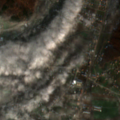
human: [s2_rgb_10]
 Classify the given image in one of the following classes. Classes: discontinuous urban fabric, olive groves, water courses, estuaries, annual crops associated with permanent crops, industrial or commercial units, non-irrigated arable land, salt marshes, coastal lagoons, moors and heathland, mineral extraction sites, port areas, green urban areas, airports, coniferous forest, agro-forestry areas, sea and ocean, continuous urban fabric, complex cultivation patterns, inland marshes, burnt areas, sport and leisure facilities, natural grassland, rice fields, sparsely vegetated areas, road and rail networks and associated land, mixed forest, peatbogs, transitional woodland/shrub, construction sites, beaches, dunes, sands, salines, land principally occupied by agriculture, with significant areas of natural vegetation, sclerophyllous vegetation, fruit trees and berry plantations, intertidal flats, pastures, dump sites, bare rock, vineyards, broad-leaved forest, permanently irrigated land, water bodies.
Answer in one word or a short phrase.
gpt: discontinuous urban fabric, industrial or commercial units, non-irrigated arable land, land principally occupied by agriculture, with significant areas of natural vegetation, broad-leaved forest, transitional woodland/shrub